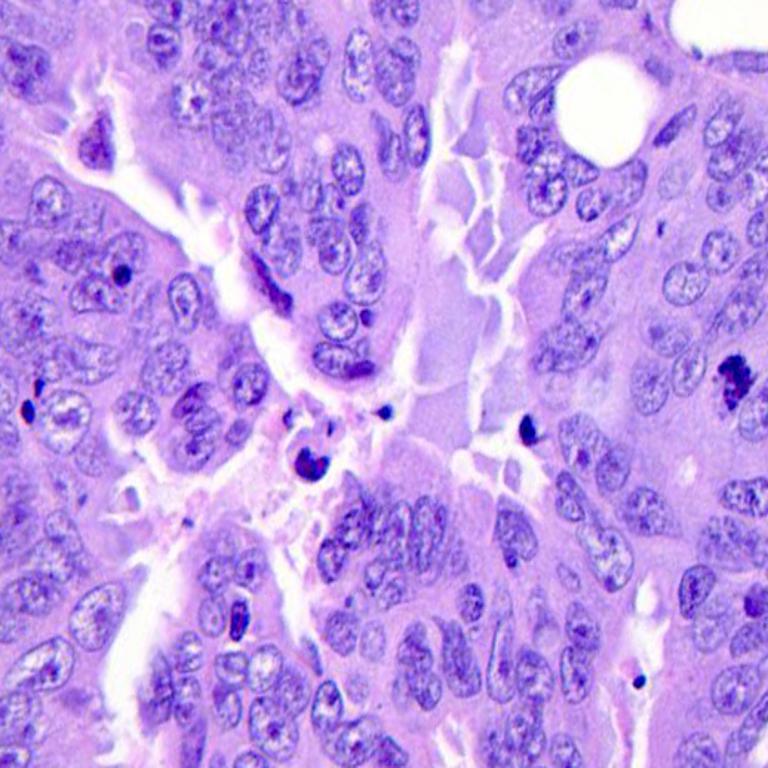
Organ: colon
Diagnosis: adenocarcinomas